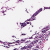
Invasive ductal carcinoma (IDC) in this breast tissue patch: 1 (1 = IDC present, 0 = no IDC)